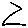
Label: zigzag